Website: macys
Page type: customer-info-address
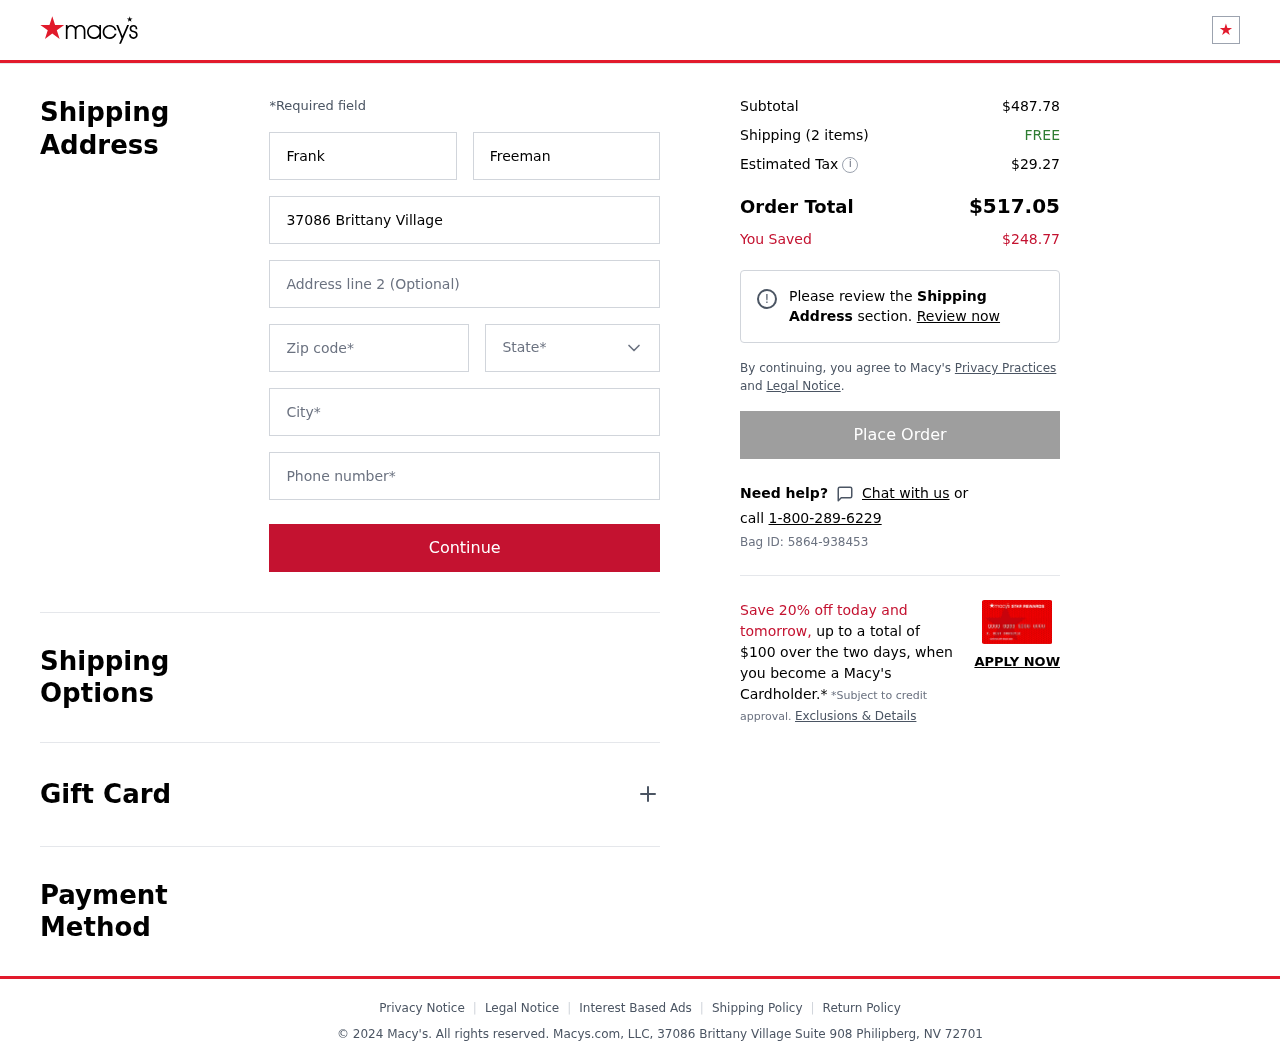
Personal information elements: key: PII_CITY
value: Philipberg
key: PII_FIRSTNAME
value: Frank
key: PII_LASTNAME
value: Freeman
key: PII_PHONE
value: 8392628323
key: PII_POSTCODE
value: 72701
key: PII_STATE
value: Nevada
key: PII_STREET
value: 37086 Brittany Village Suite 908
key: PII_STREET2
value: Suite 179
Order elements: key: ORDER_SUBTOTAL
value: $487.78
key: ORDER_NUM_ITEMS
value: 2
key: ORDER_SHIPPING_COST
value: FREE
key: ORDER_TAX
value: $29.27
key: ORDER_TOTAL
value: $517.05
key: ORDER_SAVINGS
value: $248.77
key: ORDER_BAG_ID
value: Bag ID: 5864-938453